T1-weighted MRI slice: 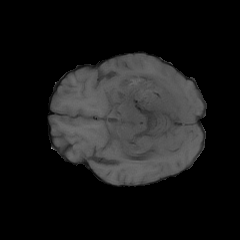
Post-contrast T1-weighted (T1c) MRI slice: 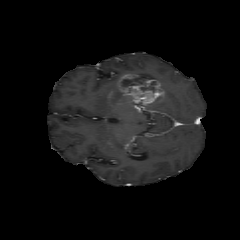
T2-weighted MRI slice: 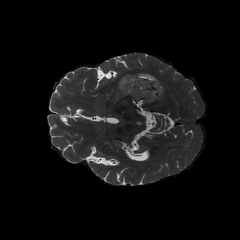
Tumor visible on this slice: yes